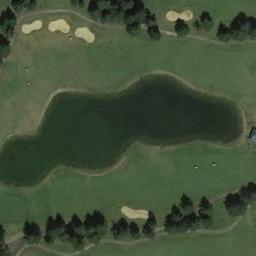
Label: golf_course